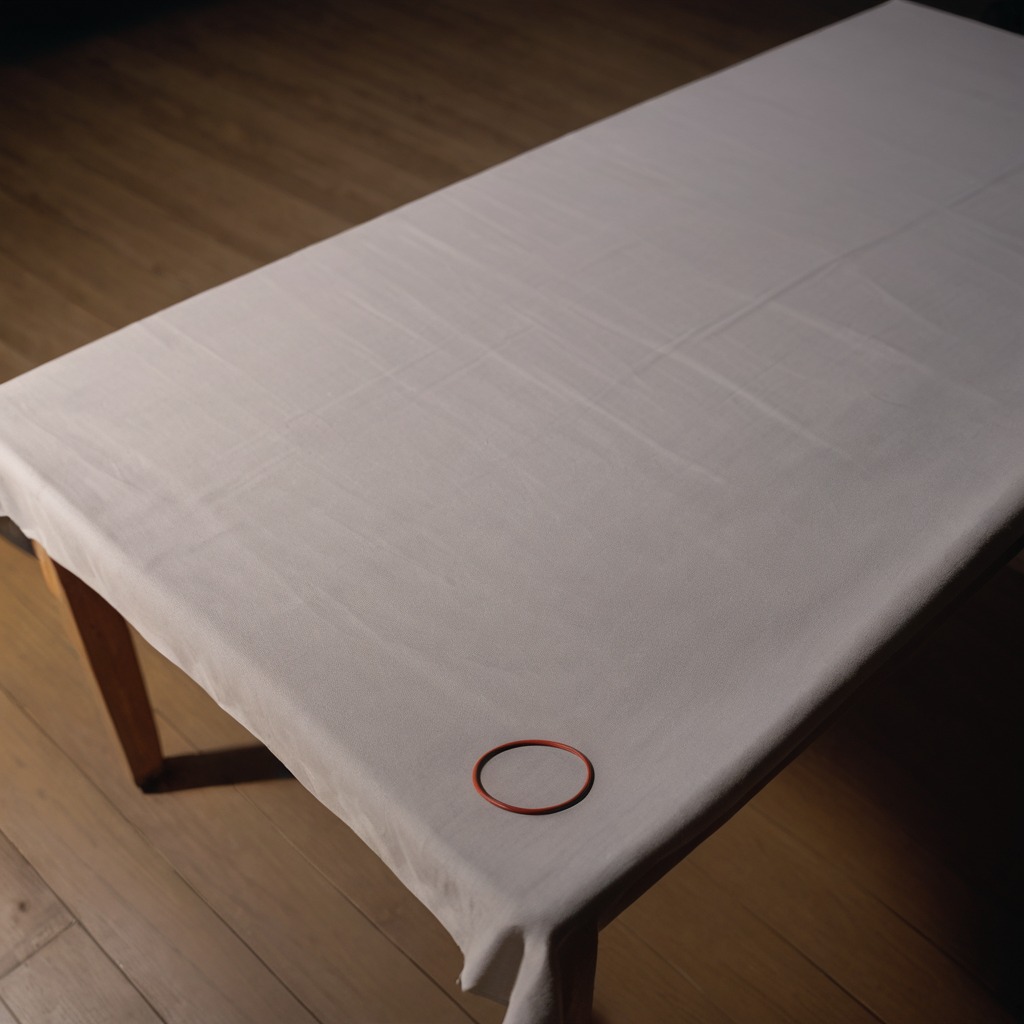
A rubber O-ring lies on the wooden table.